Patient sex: F
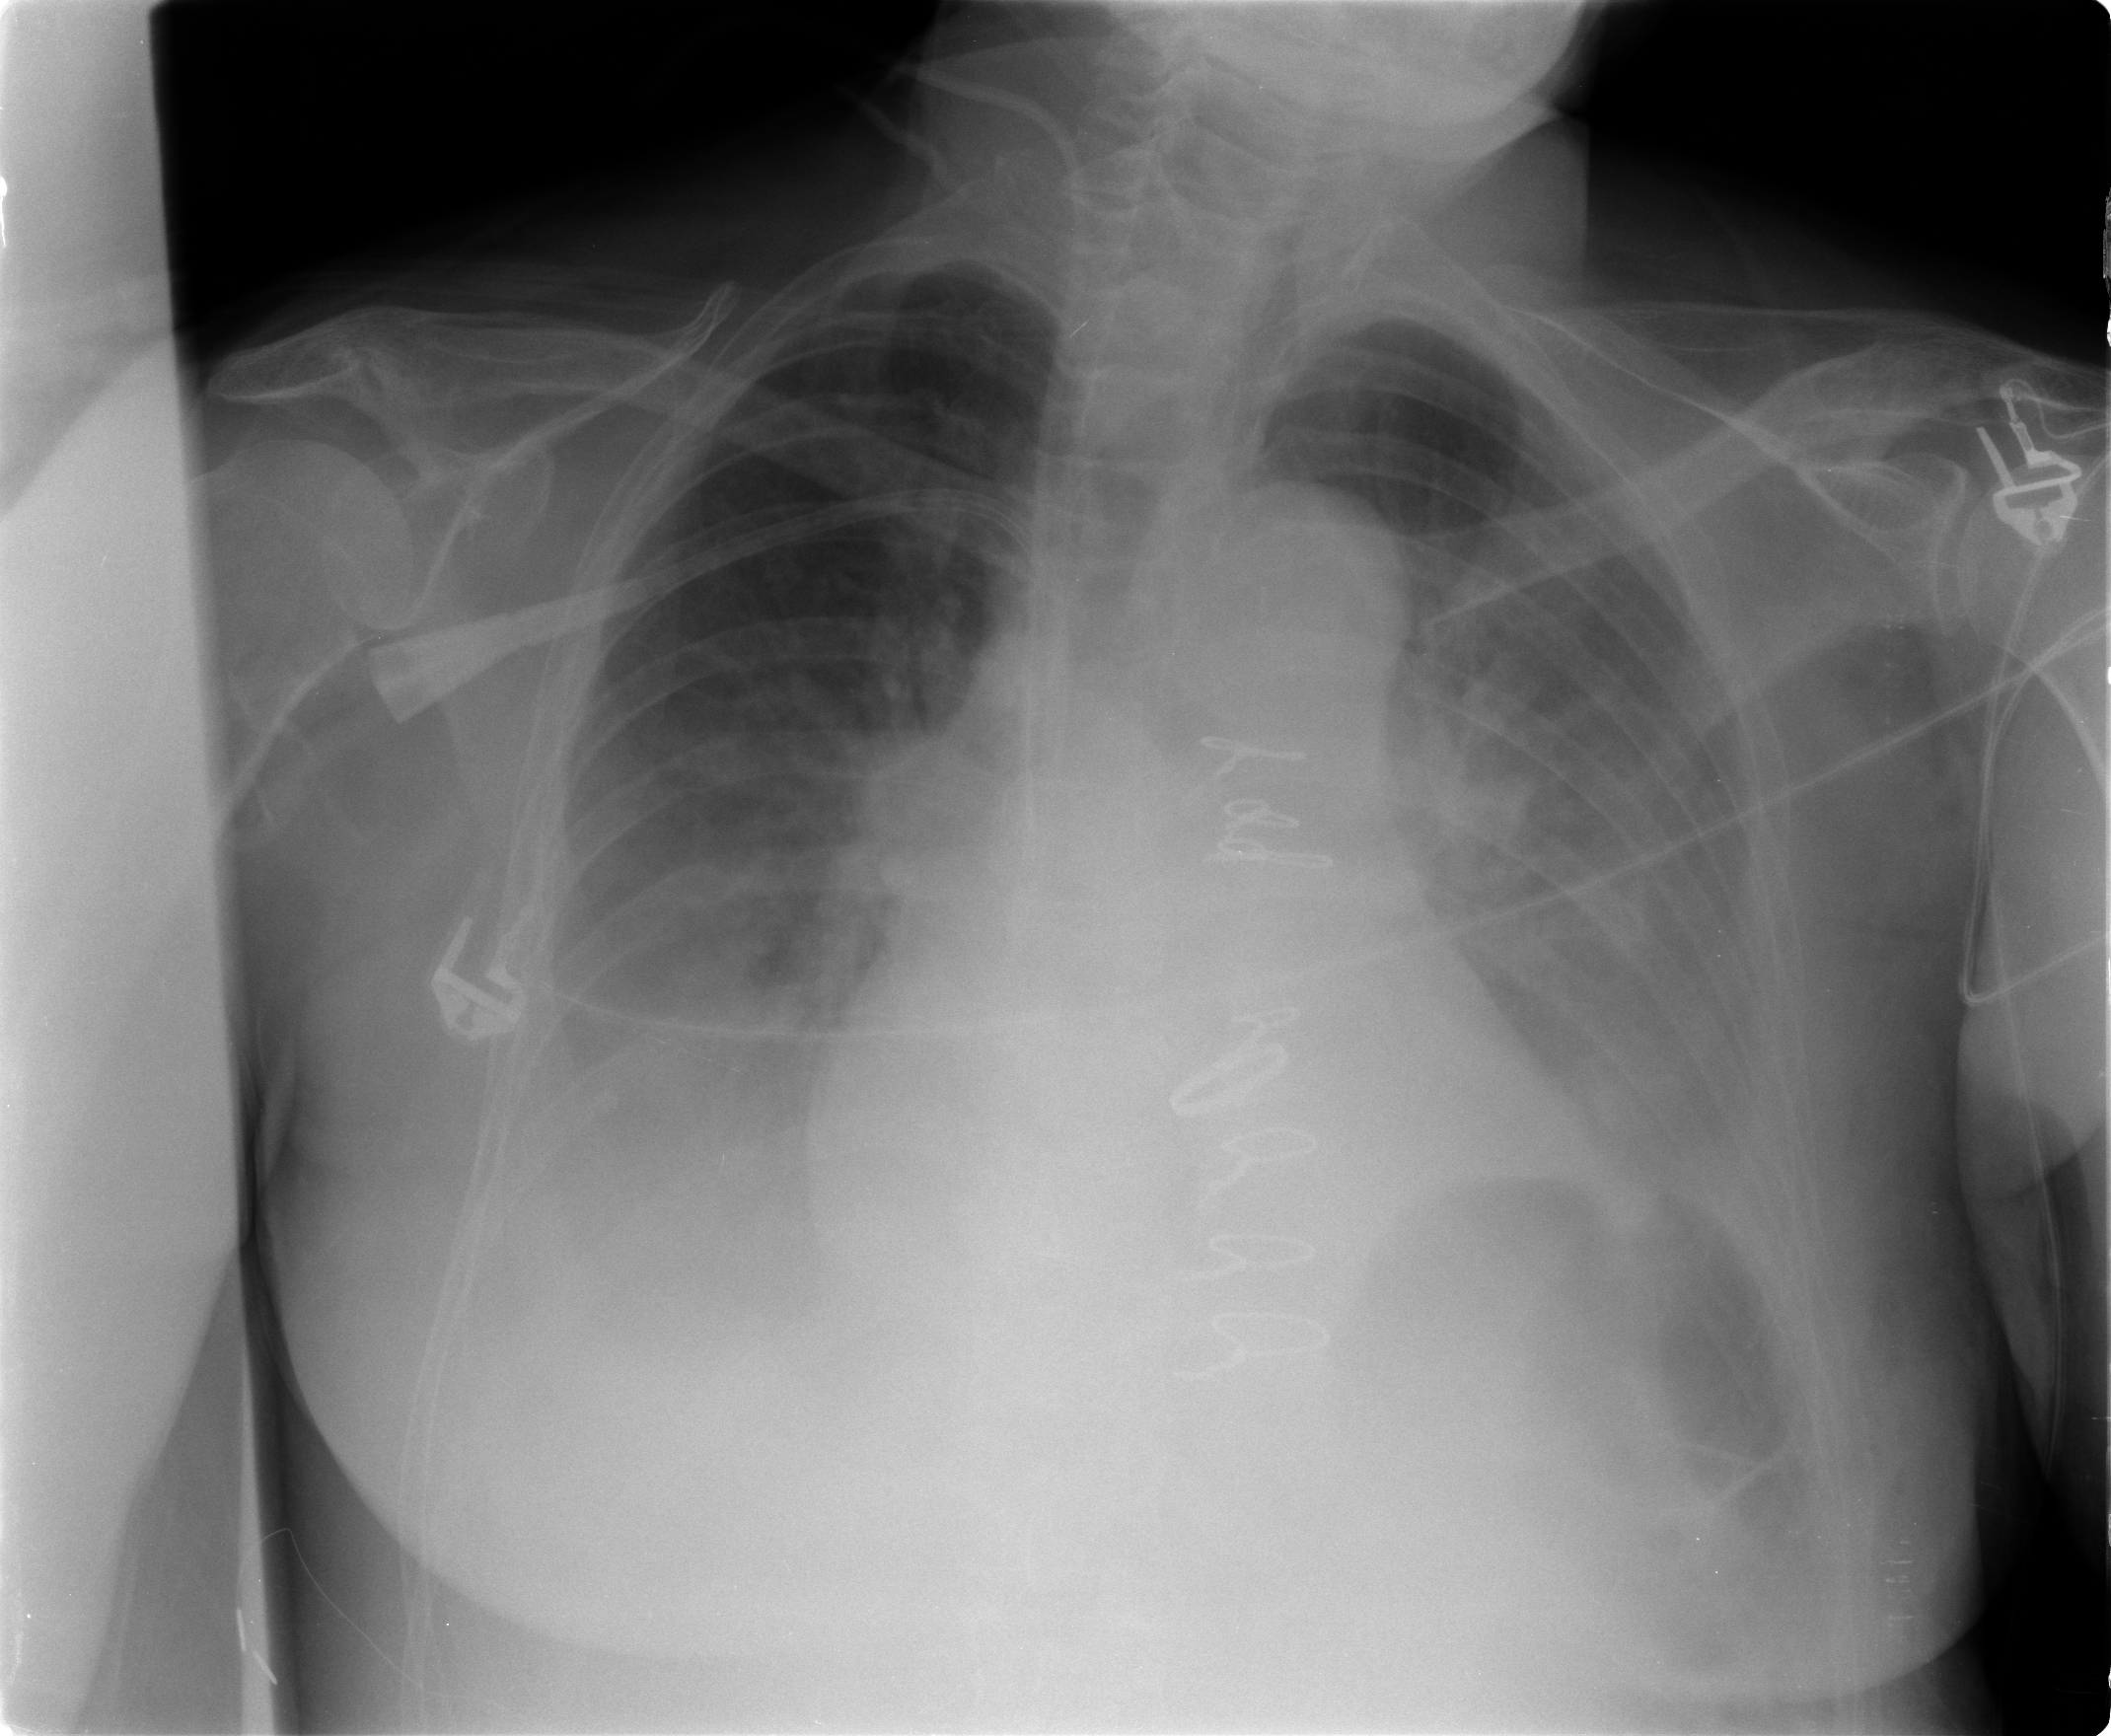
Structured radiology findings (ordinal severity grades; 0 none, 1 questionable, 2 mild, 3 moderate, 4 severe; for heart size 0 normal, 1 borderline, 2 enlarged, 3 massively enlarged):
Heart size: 2
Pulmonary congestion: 2
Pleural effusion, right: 3
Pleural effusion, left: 3
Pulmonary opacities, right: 0
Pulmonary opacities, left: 0
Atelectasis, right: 2
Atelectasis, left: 2